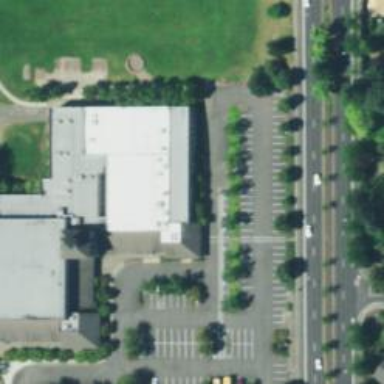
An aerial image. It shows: Building that serves as place of worship.